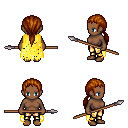
a pixel art fantasy rpg character, female body template, human, dark skin, yellow tattered cape, gold greaves, brunette ponytail hairstyle, spear, four views (front, back, left, right), 2x2 character sprite sheet, small pixel art, hard edges, no anti-aliasing